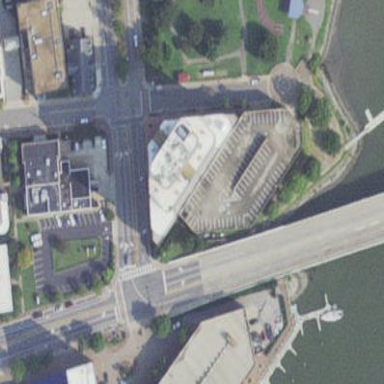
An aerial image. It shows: Multi-storey parking building.